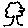
Label: tree